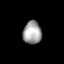
Tissue: lung
Cell type: Fibroblasts
Senescence score: 0.6492
Nuclear area (px): 418
Mean DAPI intensity: 160.799